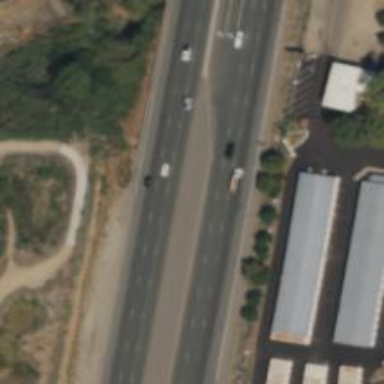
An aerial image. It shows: Trunk highway with separate asphalt sidewalk and cycle track. This highway also features expressway.